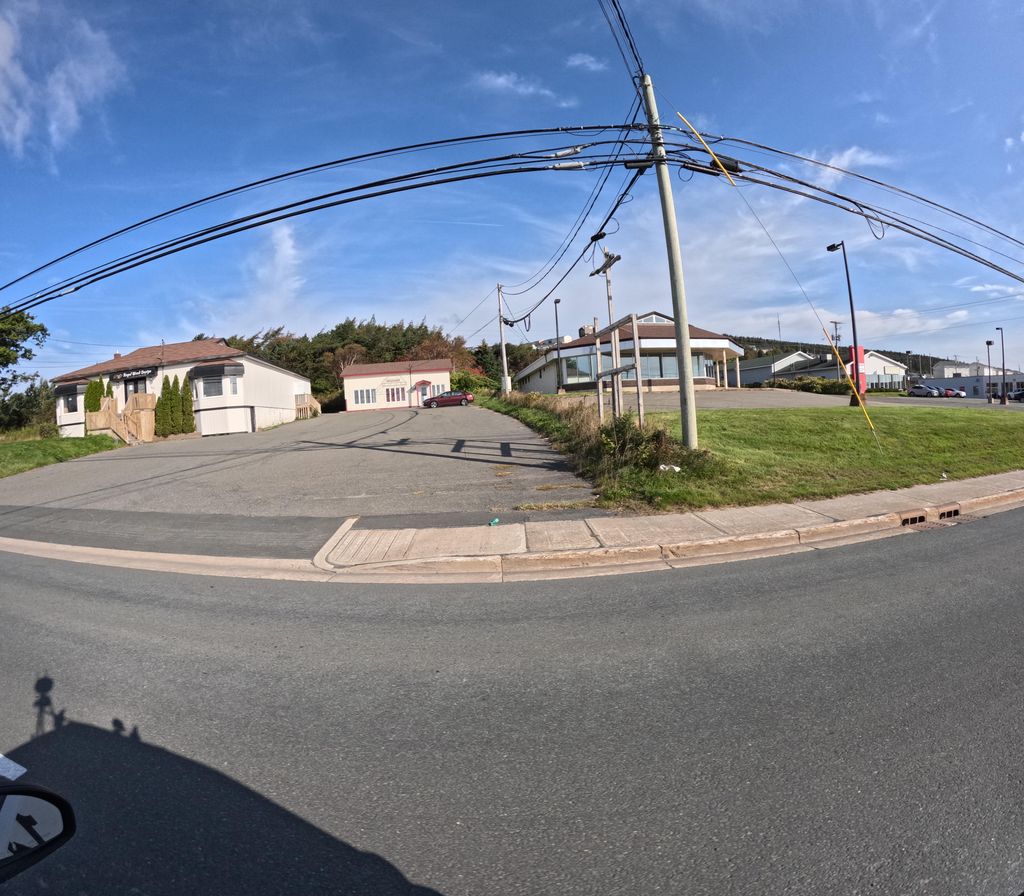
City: st_johns